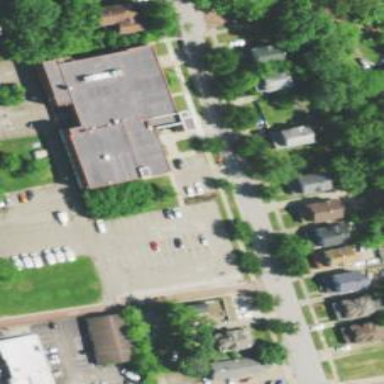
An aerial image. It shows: Community centre building.